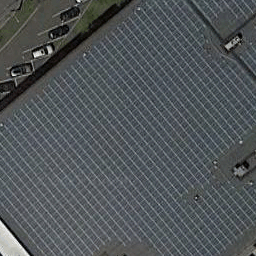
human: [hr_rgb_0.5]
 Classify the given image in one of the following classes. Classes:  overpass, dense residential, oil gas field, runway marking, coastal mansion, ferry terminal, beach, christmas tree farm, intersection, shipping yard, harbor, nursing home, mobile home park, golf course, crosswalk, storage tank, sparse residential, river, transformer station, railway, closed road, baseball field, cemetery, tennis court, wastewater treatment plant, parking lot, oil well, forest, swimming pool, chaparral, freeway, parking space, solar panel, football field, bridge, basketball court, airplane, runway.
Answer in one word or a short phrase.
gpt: solar panel